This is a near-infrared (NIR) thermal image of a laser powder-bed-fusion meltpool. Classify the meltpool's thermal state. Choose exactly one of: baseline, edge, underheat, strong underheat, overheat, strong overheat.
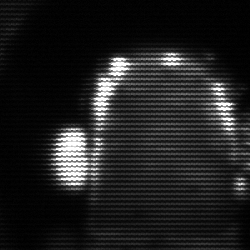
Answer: baseline